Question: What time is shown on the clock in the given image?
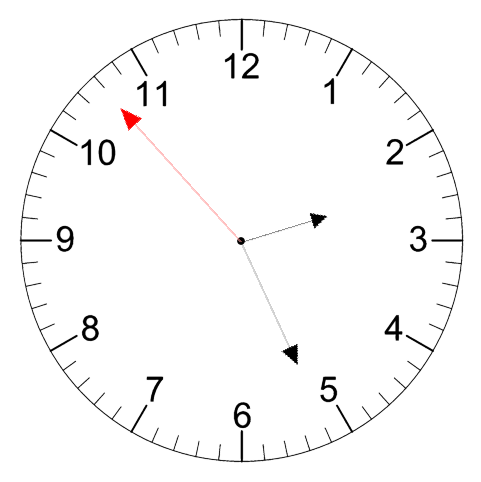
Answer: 02:25:53